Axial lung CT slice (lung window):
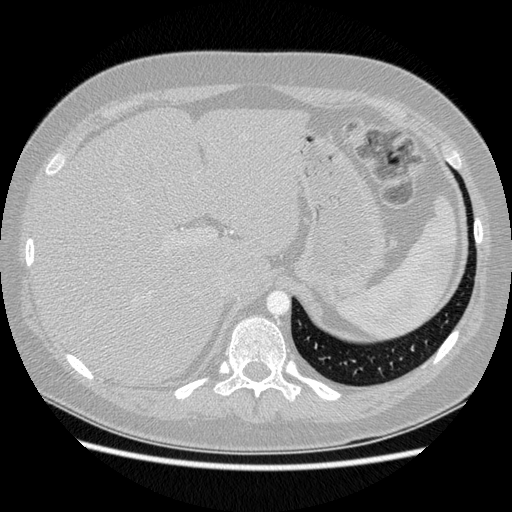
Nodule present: no